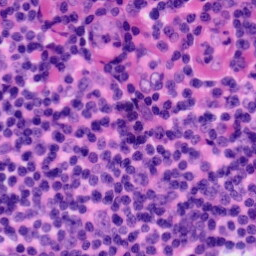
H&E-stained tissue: Tonsil